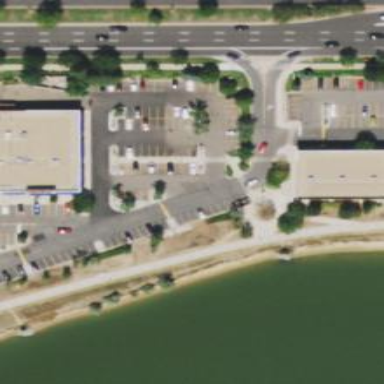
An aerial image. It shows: Parking area.